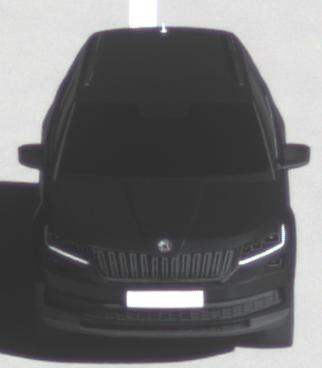
Make: Skoda
Model: Kodiaq 1.4 TSI
Detailed model: Kodiaq
Model produced from: 2017/03
Model produced until: 2018/05
Doors: 5
Color: black
Road condition: wet road
Daytime: morning or afternoon
Contrast: high contrast